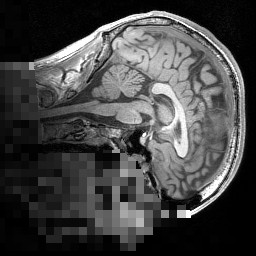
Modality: T1w
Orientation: sagittal
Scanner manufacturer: siemens
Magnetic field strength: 3 T
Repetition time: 1.5 s
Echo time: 0.00291 s